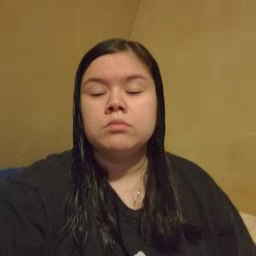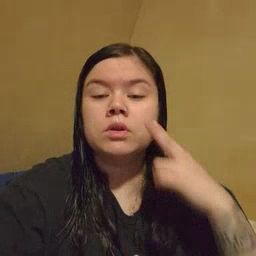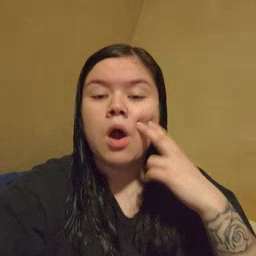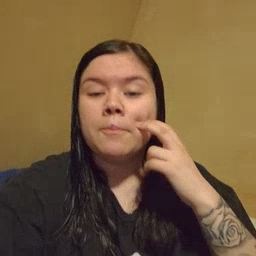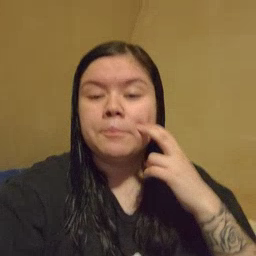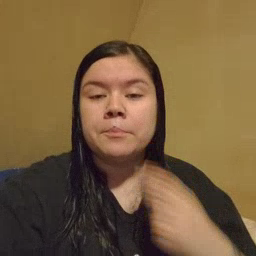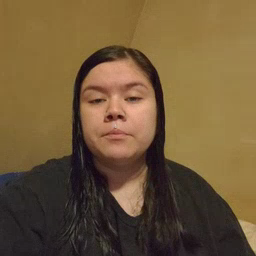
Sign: gum